Question: I am facing problem in deploying windows phone 8 app in the emulator. But each time I am going to deploy its showing the message like the figure. Can any one please help me how can I get rid off this disgusting message? I am using using VS Express 2012 with update for in Windows 8.1 Pro.

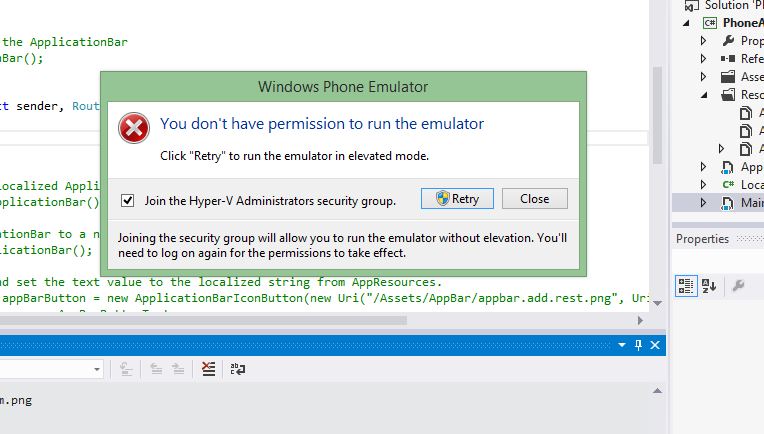
Answer: You need to hit the Retry button. If that succeeds then log off of the machine and then logon again.